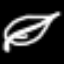
Label: leaf